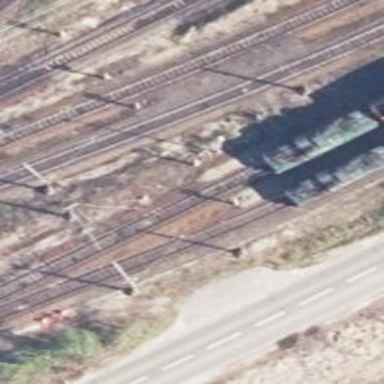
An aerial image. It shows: Railway yard with electrified contact lines.